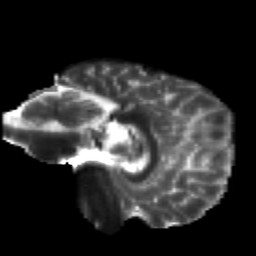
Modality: T2w
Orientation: sagittal
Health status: healthy
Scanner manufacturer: siemens
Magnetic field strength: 3 T
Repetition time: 12 s
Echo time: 0.092 s